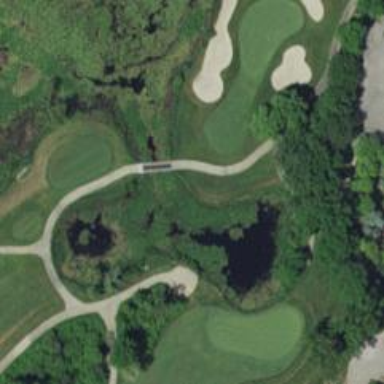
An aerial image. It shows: Service road that includes bridge over golf cart path.